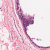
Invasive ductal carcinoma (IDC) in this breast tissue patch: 0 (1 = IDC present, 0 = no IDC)